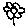
Label: flower